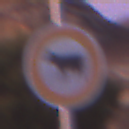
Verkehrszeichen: VerbotViehtrieb
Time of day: Dawn
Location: Outdoor (Nature)
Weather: PartlyCloudy
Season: NotSpecified
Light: Natural